Current action and preconditions to check: trajectory_clear

Your task: For each precondition in the list above, predict whether it will hold at this action.

Consider the current scene as observed from the mobile robot's camera, and analyze the predicted future states of all dynamic agents (e.g., people, animals, vehicles, or any moving entities) within the NEXT SECOND.

IMPORTANT: Only answer "very likely" if you are absolutely certain—based on strong, clear evidence—that a dynamic agent will violate the precondition in the predicted future state. Do NOT answer "very likely" for unlikely, ambiguous, or low-probability risks.

Ask yourself for each precondition: Is there a high probability, with clear and convincing evidence, that the predicted future states of any dynamic agent will interfere with the predicted future state of the currently executing action within the NEXT SECOND, causing that precondition to fail?

Assess the risk level based on these predictions. Use "likely" or "very likely" if motions create a clear risk of interference.

Use "neutral" or "improbable" if agents are nearby but their predicted paths are clearly diverging or non-conflicting.

Failure Risk Categories: "very improbable", "improbable", "neutral", "likely", "very likely"

Answer Format: Output ONLY the probability_of_failure value from these categories: "very improbable", "improbable", "neutral", "likely", "very likely"

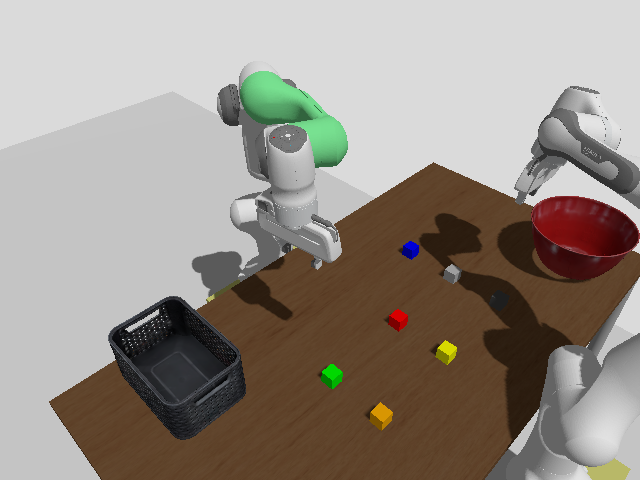

Answer: very improbable